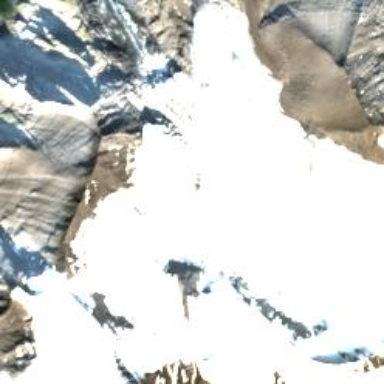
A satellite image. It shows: Majestic glacier in the distance.